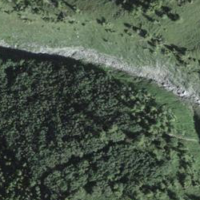
EUNIS habitat code: 23
Species observed at this site:
Parnassia palustris
Stellaria nemorum